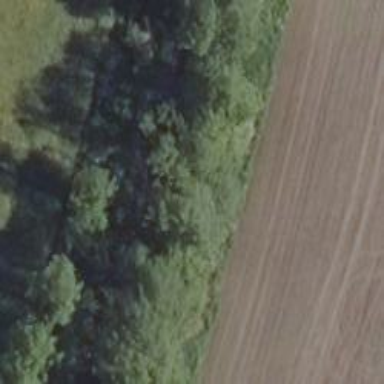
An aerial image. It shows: Row of trees in natural setting.